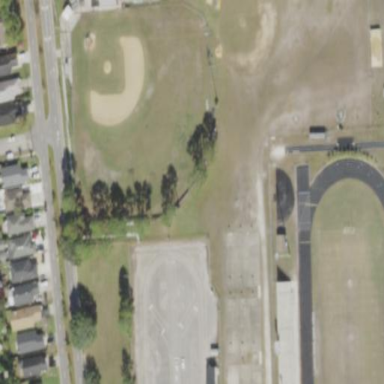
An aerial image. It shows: Baseball pitch surrounded by fence.